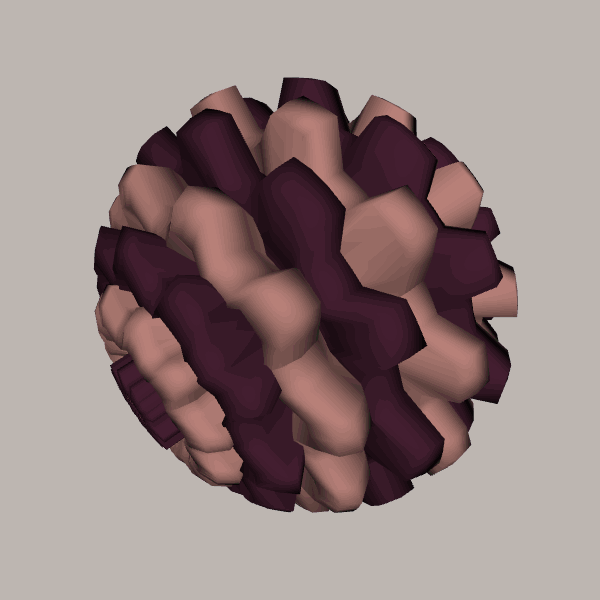
Background: light